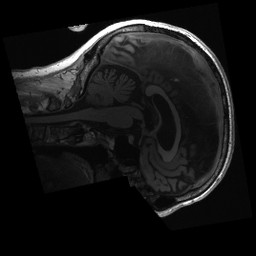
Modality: T1w
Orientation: sagittal
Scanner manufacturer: siemens
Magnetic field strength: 3 T
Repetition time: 2.3 s
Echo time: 0.00289 s